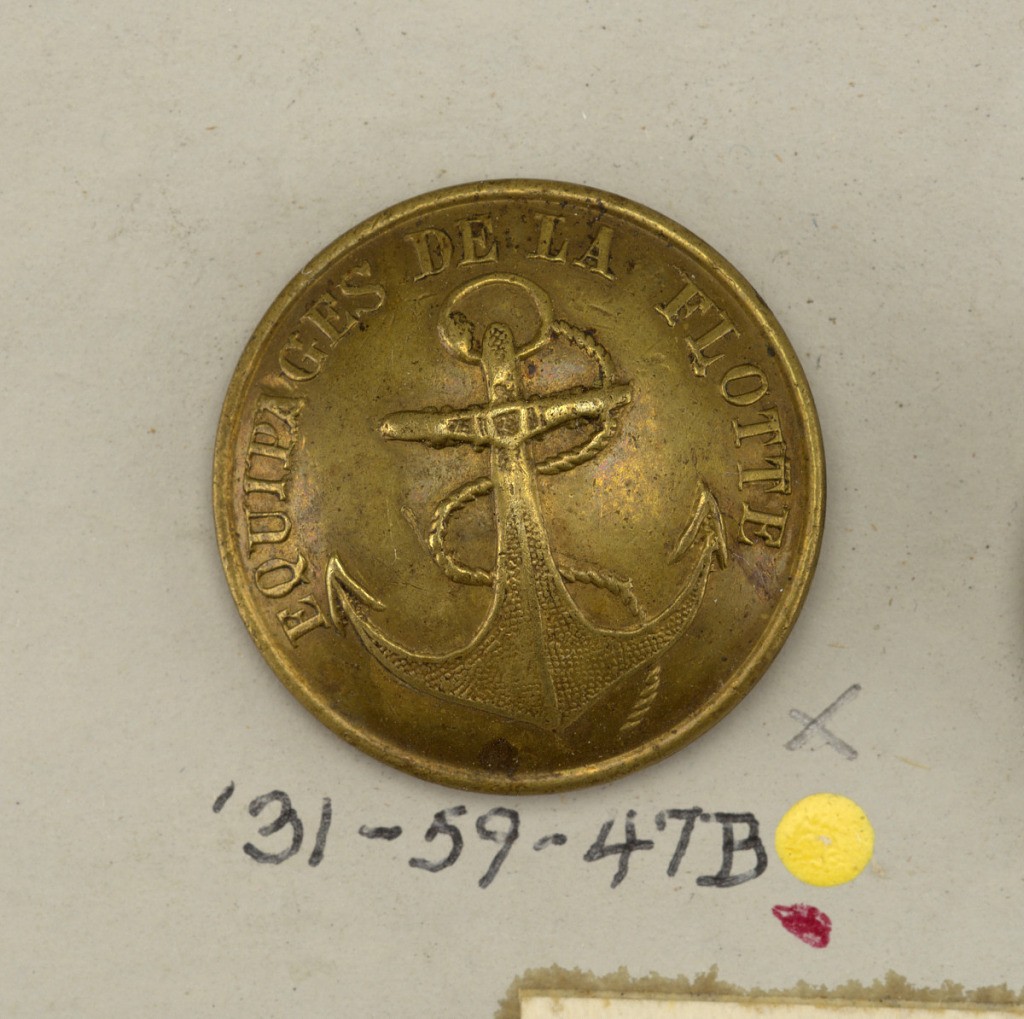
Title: Button
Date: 19th century
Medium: Brass
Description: Slightly covex. Buttons decorated with an anchor. Double shank.

Component -a is on card i80
Component -b is on card 57
Component -c is on card C